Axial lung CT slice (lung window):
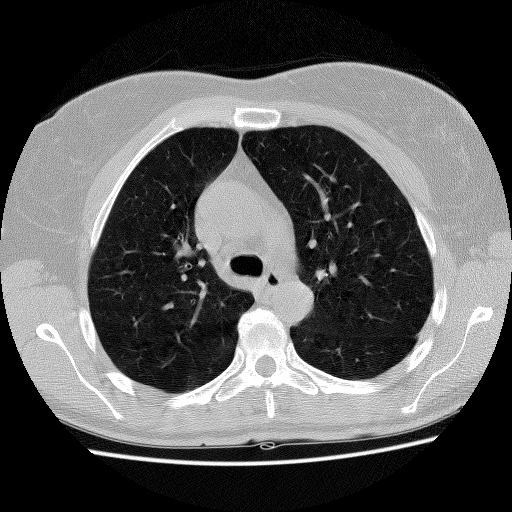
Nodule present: no